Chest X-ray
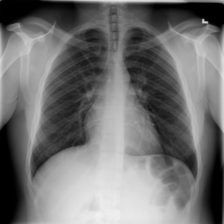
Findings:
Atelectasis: negative
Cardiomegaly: negative
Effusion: negative
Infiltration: positive
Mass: negative
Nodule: negative
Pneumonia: negative
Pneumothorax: negative
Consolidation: negative
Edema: negative
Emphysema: negative
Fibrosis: negative
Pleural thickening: negative
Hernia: negative